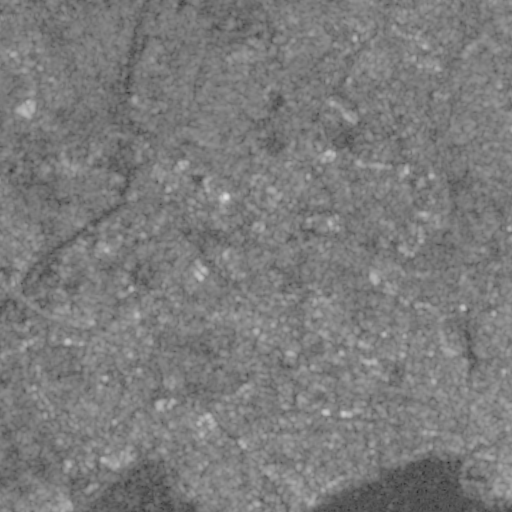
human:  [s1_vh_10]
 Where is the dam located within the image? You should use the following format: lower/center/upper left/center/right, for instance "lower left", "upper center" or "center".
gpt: The dam is located in the upper right of the image.
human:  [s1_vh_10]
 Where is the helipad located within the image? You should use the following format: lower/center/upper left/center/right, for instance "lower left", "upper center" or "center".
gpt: The helipad is located in the center of the image.
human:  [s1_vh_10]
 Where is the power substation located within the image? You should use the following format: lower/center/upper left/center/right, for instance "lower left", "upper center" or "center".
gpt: The power substation is located in the center left of the image.
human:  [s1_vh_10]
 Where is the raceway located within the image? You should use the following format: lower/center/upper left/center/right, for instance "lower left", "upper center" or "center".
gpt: The raceway is located in the lower left of the image.
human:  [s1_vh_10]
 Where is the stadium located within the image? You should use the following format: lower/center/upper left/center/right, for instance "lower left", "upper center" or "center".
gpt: The stadium is located in the center left of the image.
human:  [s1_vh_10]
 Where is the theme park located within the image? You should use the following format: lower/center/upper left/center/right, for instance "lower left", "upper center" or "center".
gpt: The theme park is located in the lower left of the image.
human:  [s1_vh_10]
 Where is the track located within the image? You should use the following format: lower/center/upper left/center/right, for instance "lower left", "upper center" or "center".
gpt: There is no track in the image.

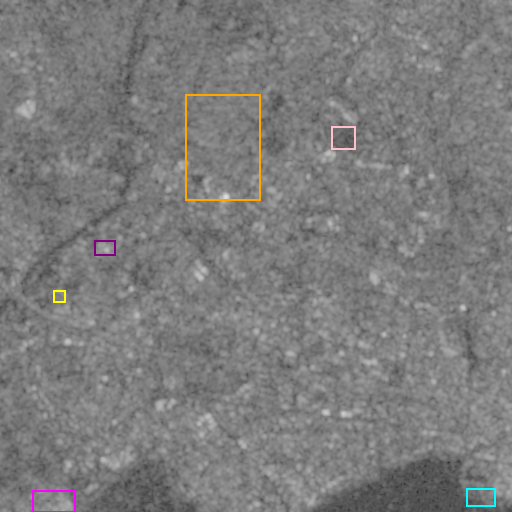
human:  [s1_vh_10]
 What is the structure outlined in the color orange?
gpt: The structure outlined in orange is a park.
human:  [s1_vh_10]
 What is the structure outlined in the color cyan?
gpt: The structure outlined in cyan is a parking lot.
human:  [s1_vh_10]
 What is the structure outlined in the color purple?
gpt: The structure outlined in purple is a power substation.
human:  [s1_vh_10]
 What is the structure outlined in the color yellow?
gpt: The structure outlined in yellow is a stadium.
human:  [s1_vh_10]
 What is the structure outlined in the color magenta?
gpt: The structure outlined in magenta is a theme park.
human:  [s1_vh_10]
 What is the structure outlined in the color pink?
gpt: The structure outlined in pink is a track.
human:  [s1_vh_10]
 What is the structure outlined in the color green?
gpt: There is no green outline.